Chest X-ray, PA view. Patient: 78 years old, sex F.
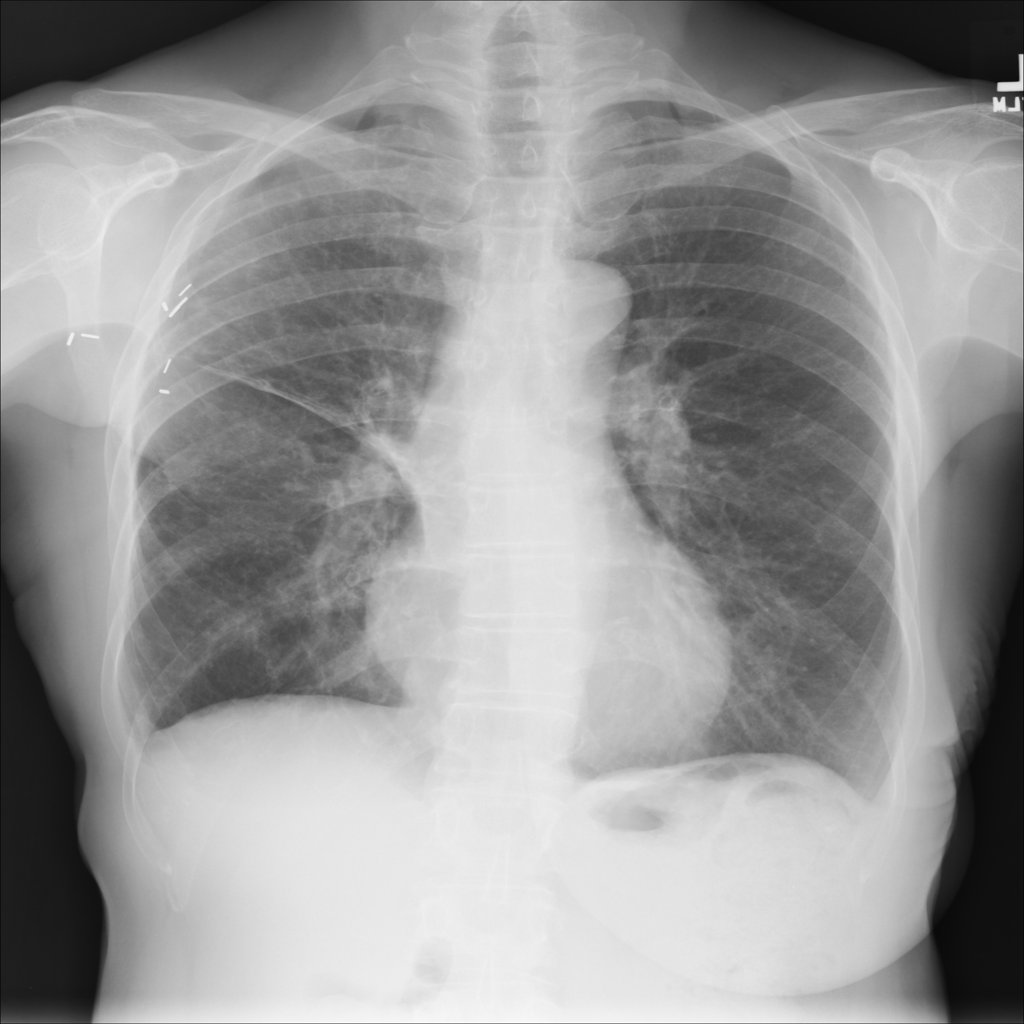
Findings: Nodule, Pleural_Thickening